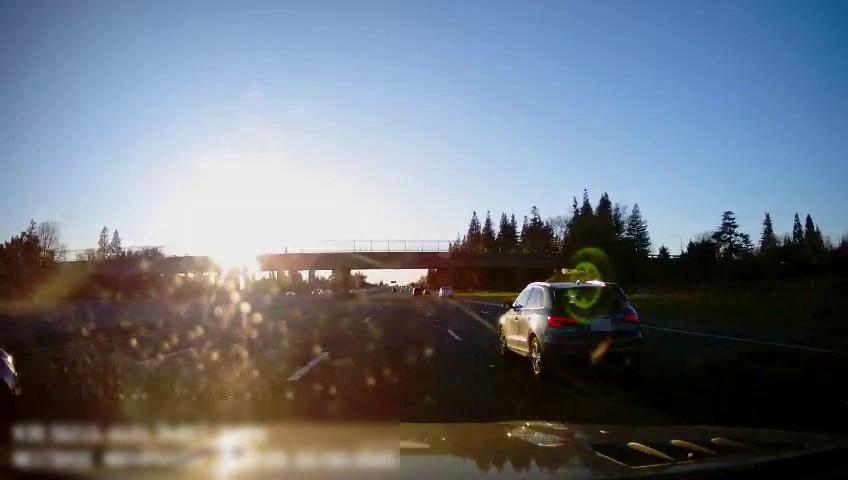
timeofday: Day
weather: Sunny
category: Drivable Space
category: Vehicles | SUV
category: Vehicles | Car
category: Vehicles | Truck
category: Vehicles | SUV
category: Vehicles | SUV
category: Vehicles | Car
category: Vehicles | SUV
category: Lanes | Alternate Lane
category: Lanes | Alternate Lane
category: Lanes | Current Lane
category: Lanes | Current Lane
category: Lanes | Alternate Lane
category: Lanes | Alternate Lane